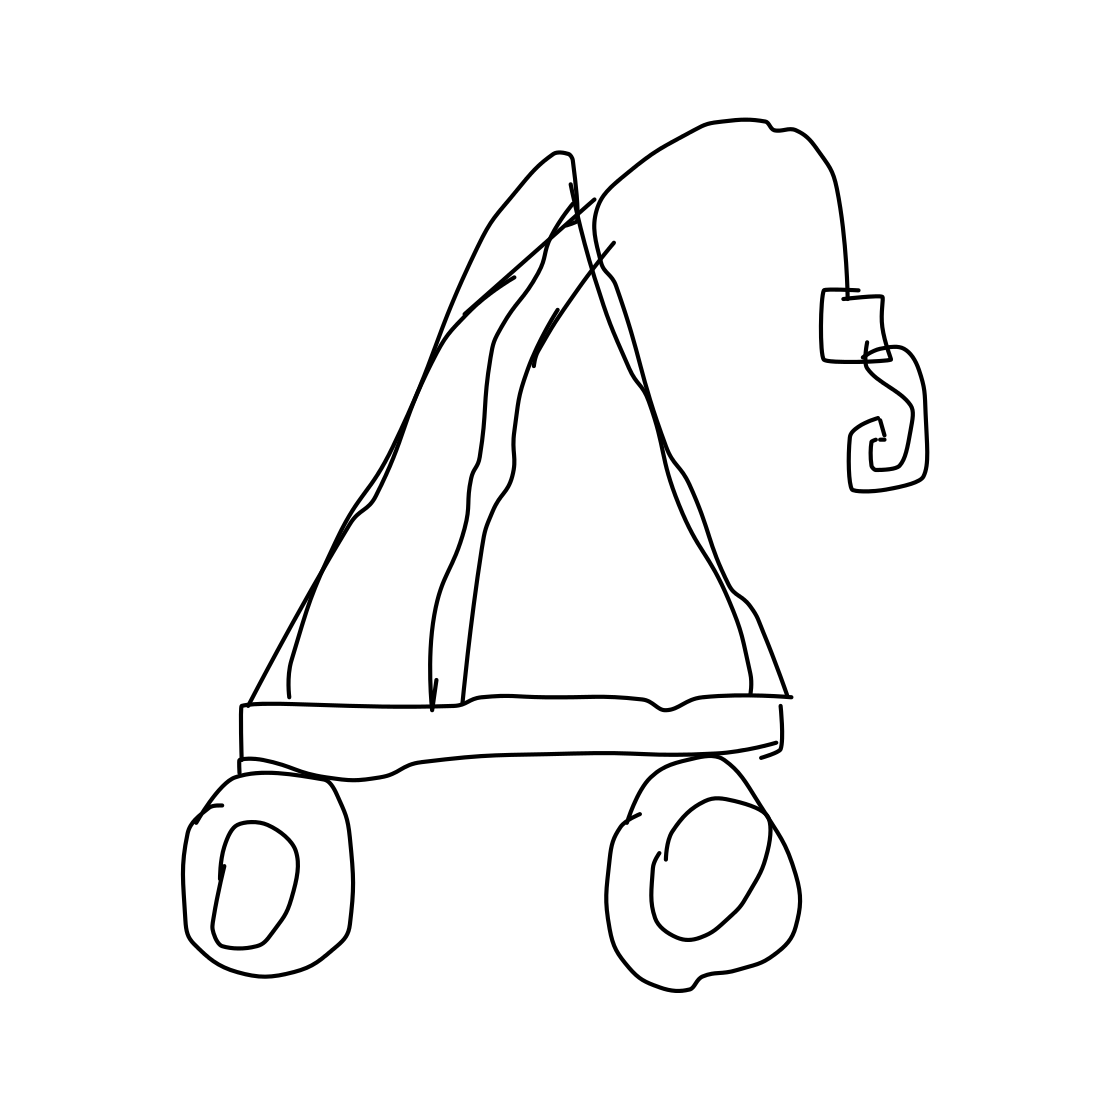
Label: crane (machine)